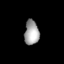
Tissue: lung
Cell type: Epithelial cells
Senescence score: 0.1594
Nuclear area (px): 351
Mean DAPI intensity: 162.744